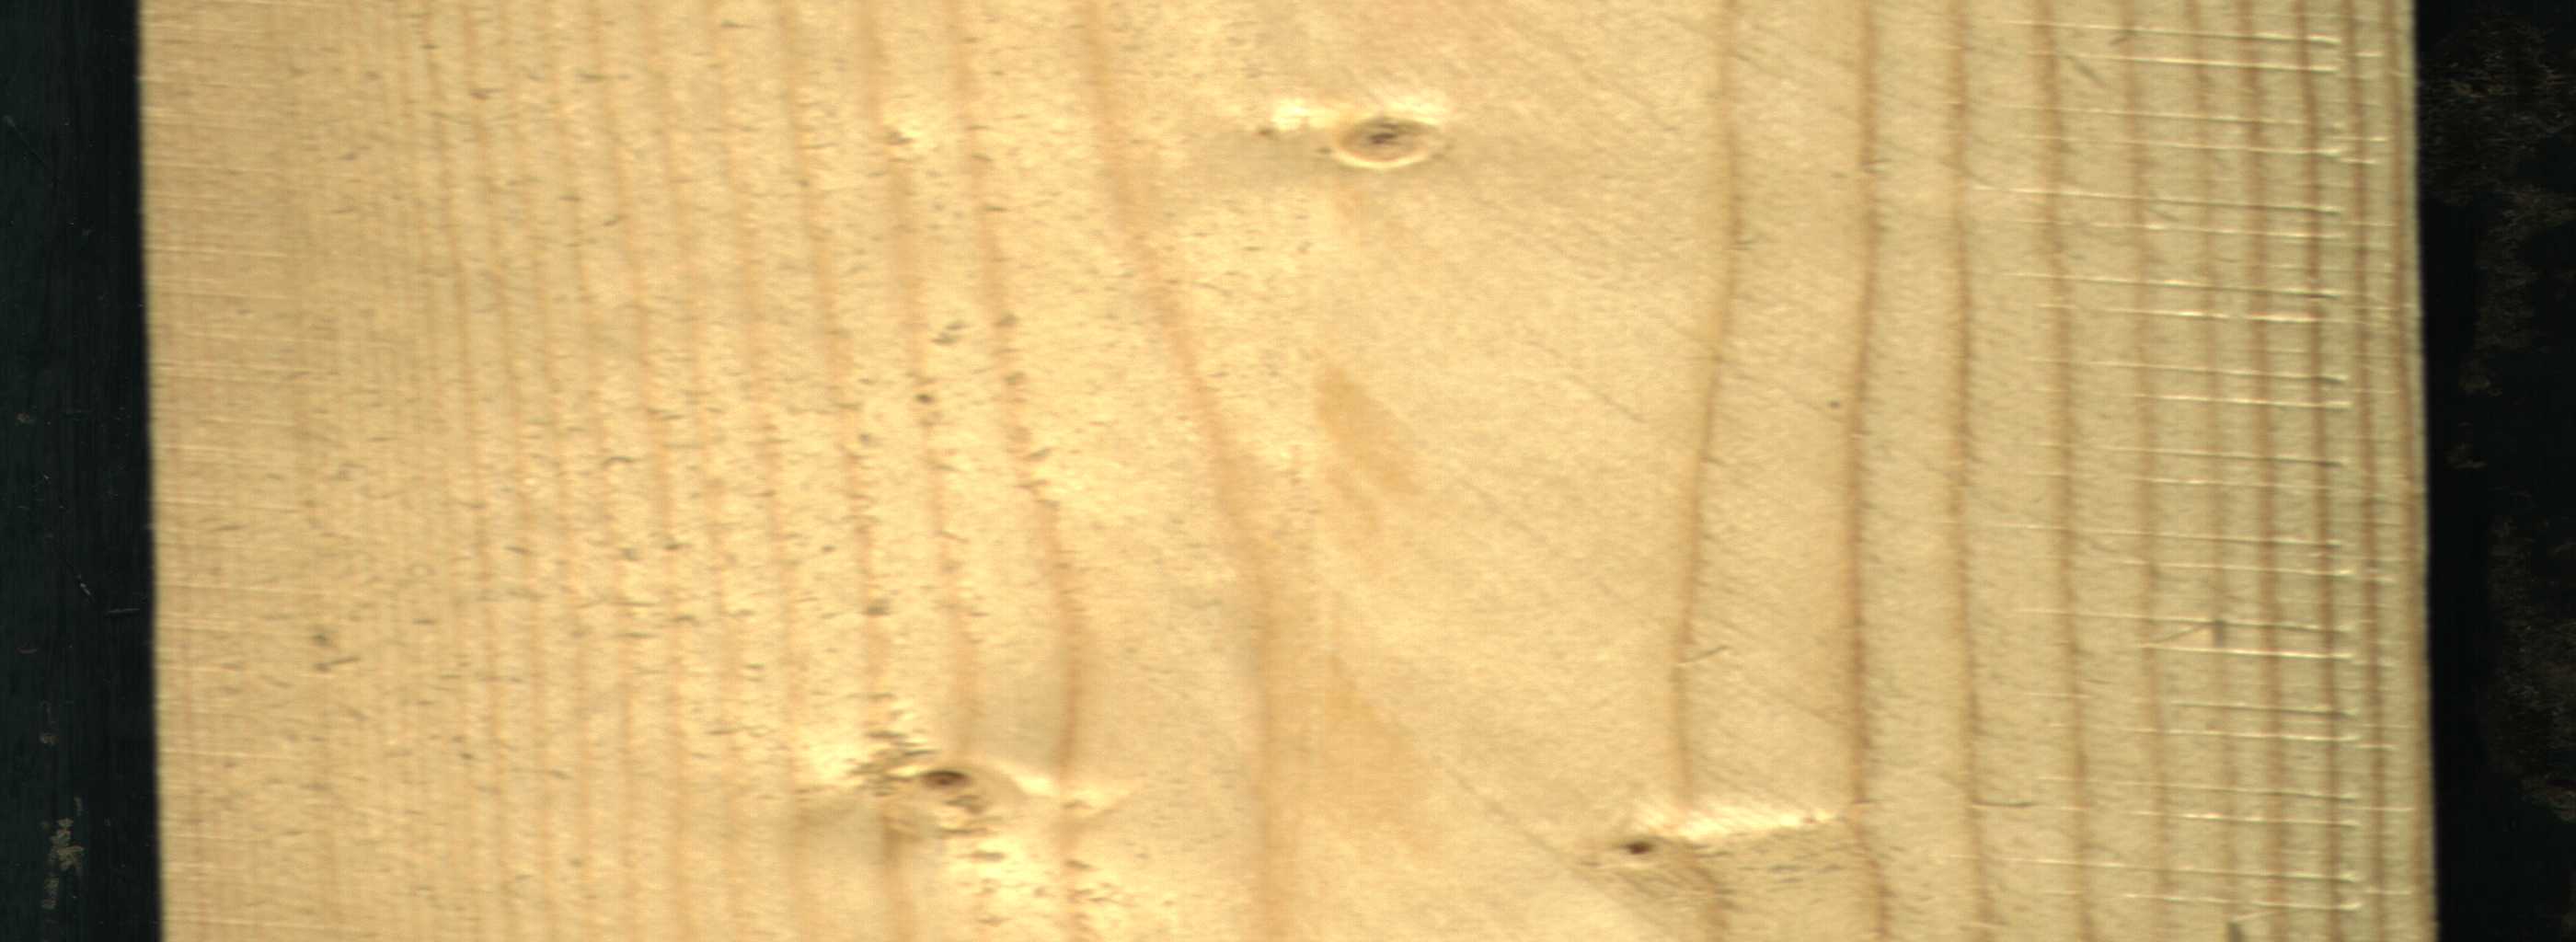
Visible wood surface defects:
Live_Knot
Live_Knot
Live_Knot